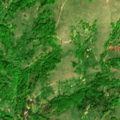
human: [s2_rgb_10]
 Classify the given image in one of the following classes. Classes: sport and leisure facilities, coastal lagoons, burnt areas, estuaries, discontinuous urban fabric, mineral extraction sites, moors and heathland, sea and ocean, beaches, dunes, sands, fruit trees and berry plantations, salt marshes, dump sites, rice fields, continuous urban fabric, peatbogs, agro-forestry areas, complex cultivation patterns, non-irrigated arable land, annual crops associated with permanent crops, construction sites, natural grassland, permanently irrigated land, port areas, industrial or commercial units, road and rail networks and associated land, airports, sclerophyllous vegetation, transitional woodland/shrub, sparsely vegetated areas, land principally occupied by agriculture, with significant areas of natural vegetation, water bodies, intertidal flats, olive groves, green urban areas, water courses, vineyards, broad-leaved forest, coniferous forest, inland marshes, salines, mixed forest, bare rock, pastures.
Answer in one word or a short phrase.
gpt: land principally occupied by agriculture, with significant areas of natural vegetation, broad-leaved forest, natural grassland, transitional woodland/shrub